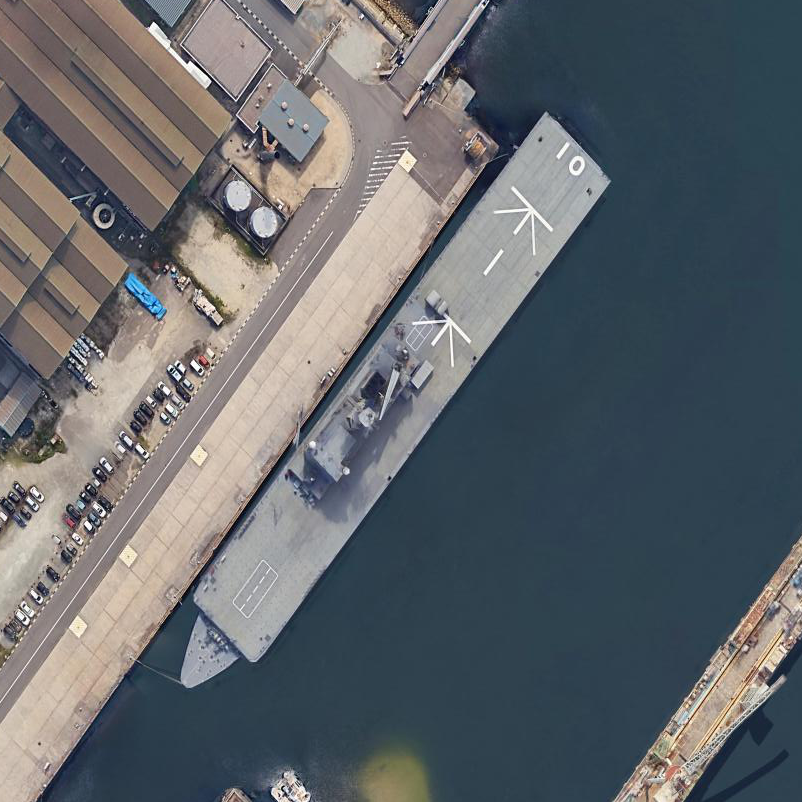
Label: Osumi-class_landing_ship